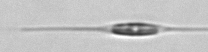
Label: Cylindrotheca